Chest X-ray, AP view. Patient: 42 years old, sex M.
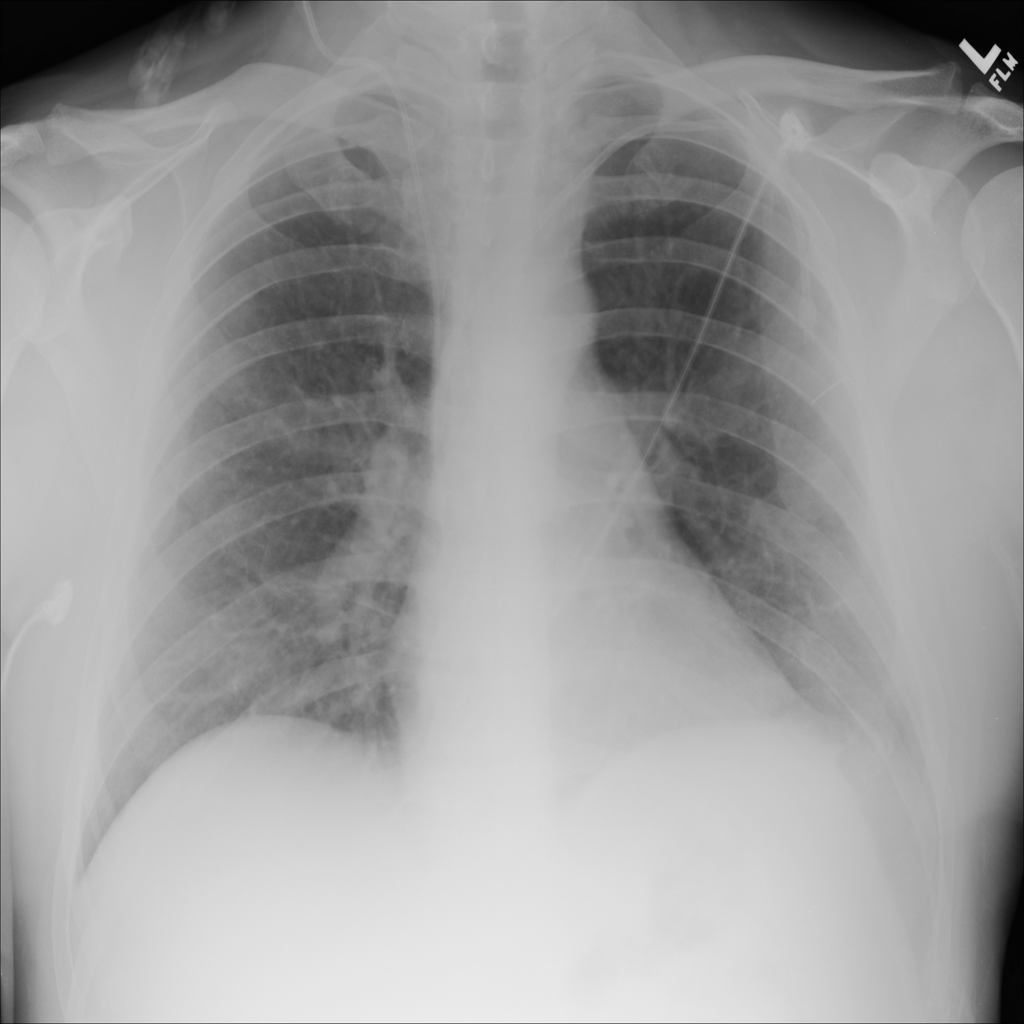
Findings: Atelectasis